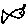
Label: fish